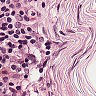
Metastatic tissue present: no